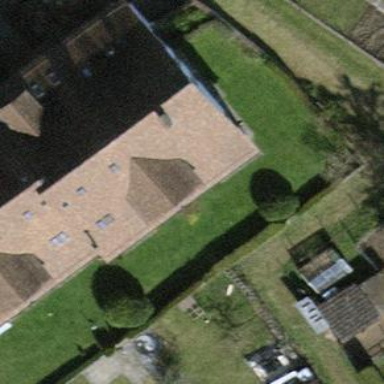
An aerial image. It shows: Building with pitched roof.